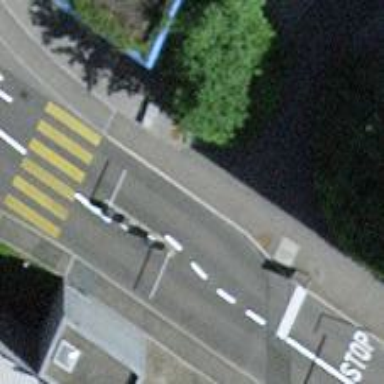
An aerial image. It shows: Lift gate barrier.